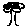
Label: tree